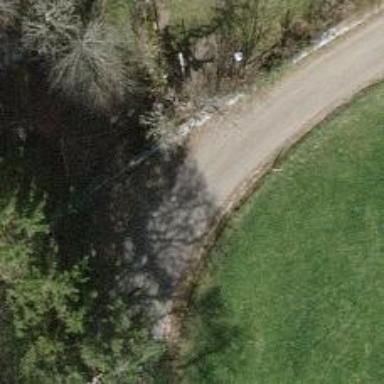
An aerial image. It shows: Unclassified road.